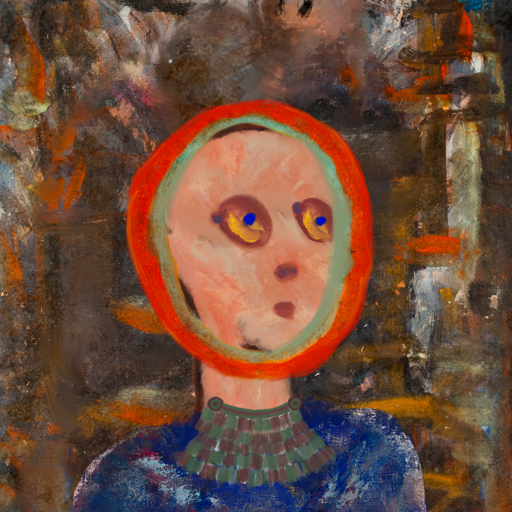
Background: GypsyQueen, Head And Neck Side: Roy_Bahadur, Face Side: Mother_And_Son_Son, Bust: Irani, Hair Side: Sisters, Head Accessory: Blank, Second Necklace: After_Raid, Necklace: Blank, Baby: Blank